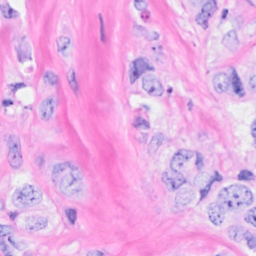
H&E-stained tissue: Breast